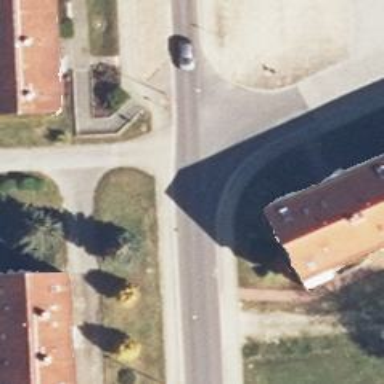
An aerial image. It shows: Residential road with asphalt surface and sidewalks on both sides. There is parking available on the left side of the street.